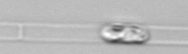
Label: Dactyliosolen_blavyanus